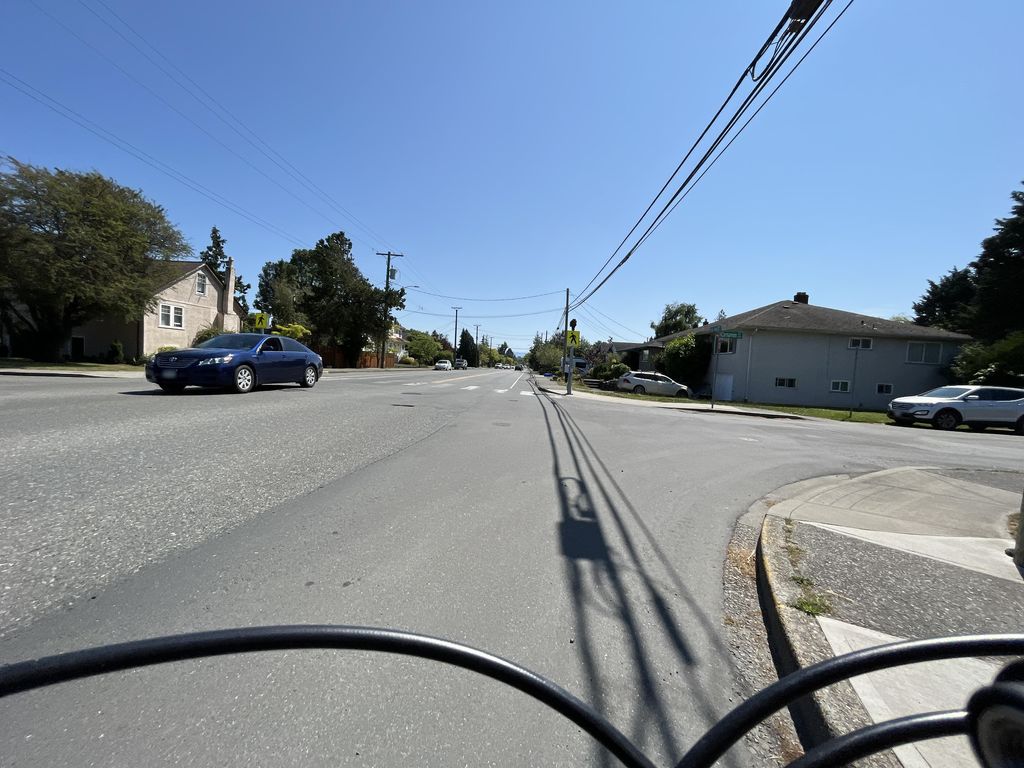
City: victoria